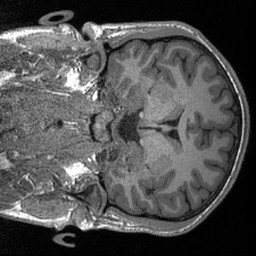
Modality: T1w
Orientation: coronal
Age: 22
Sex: male